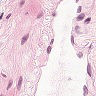
Metastatic tissue present: no